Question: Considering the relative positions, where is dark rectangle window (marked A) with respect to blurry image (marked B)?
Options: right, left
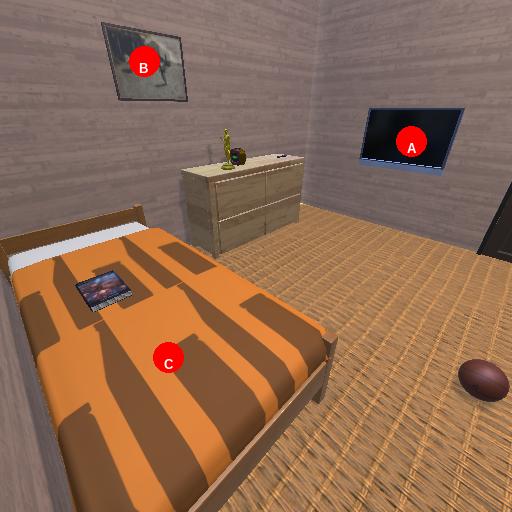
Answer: right